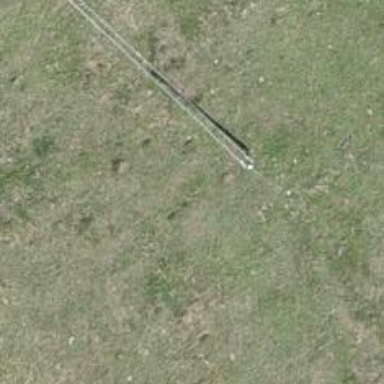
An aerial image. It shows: Utility pole as the man-made structure.